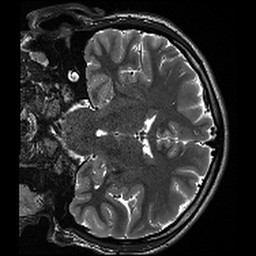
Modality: T2w
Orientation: coronal
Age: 25
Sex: male
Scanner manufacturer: siemens
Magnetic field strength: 3 T
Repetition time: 13.15 s
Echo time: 0.082 s